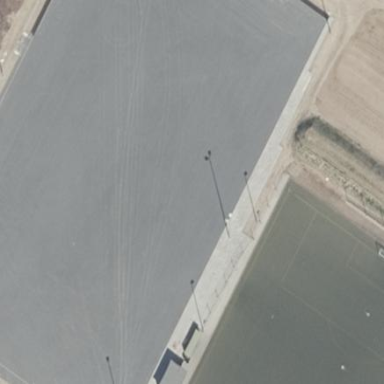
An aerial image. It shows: Soccer pitch with paving stones surface.